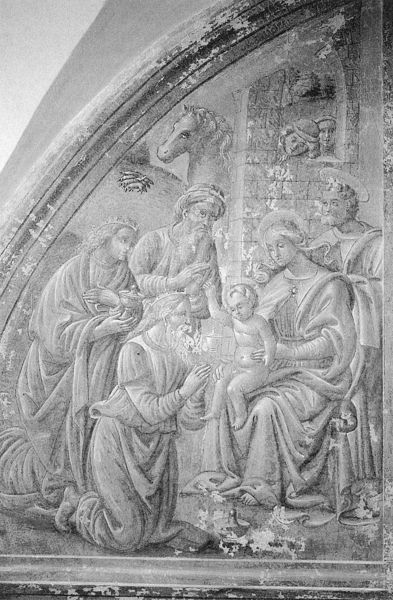
Titel: Die Anbetung der Heiligen Drei Könige/Fresko im Kreuzgang
Standort: Foligno, Kloster S. Anna (EU - I - Umbrien)
Schlagwörter: gemälde, gruppe, menschen, sitzen, fenster, architektur, bibel, stein, kirche, sitzend, drei, familie, kind, gotik, krone, esel, pferd, relief, bogen, zuschauer, mauer, schweine, baby, grisaille, tafel, detail, wandmalerei, kerze, schoß, zeigen, gewölbe, religion, jungfrau, schwarzweiß, knien, beten, gebet, kaputt, heiligenschein, christus, jesus, kniend, religiös, segen, stall, pferdekopf, könige, heilige, fresko, anbeten, maria, wandbild, madonna, anbetung, ochse, hirten, bewunderung, fresco, josef, joseph, geburt, krippe, magier, jesuskind, relif, jesusu, drei könige, heilige drei könige, lobpreisung, josepf, 3, t, 3 könige, hosef, bethleem